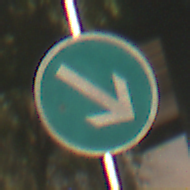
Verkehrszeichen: VorgeschriebeneVorbeifahrtRechts
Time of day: SunriseSunset
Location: Outdoor (Suburban)
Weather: Clear
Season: NotSpecified
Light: Natural